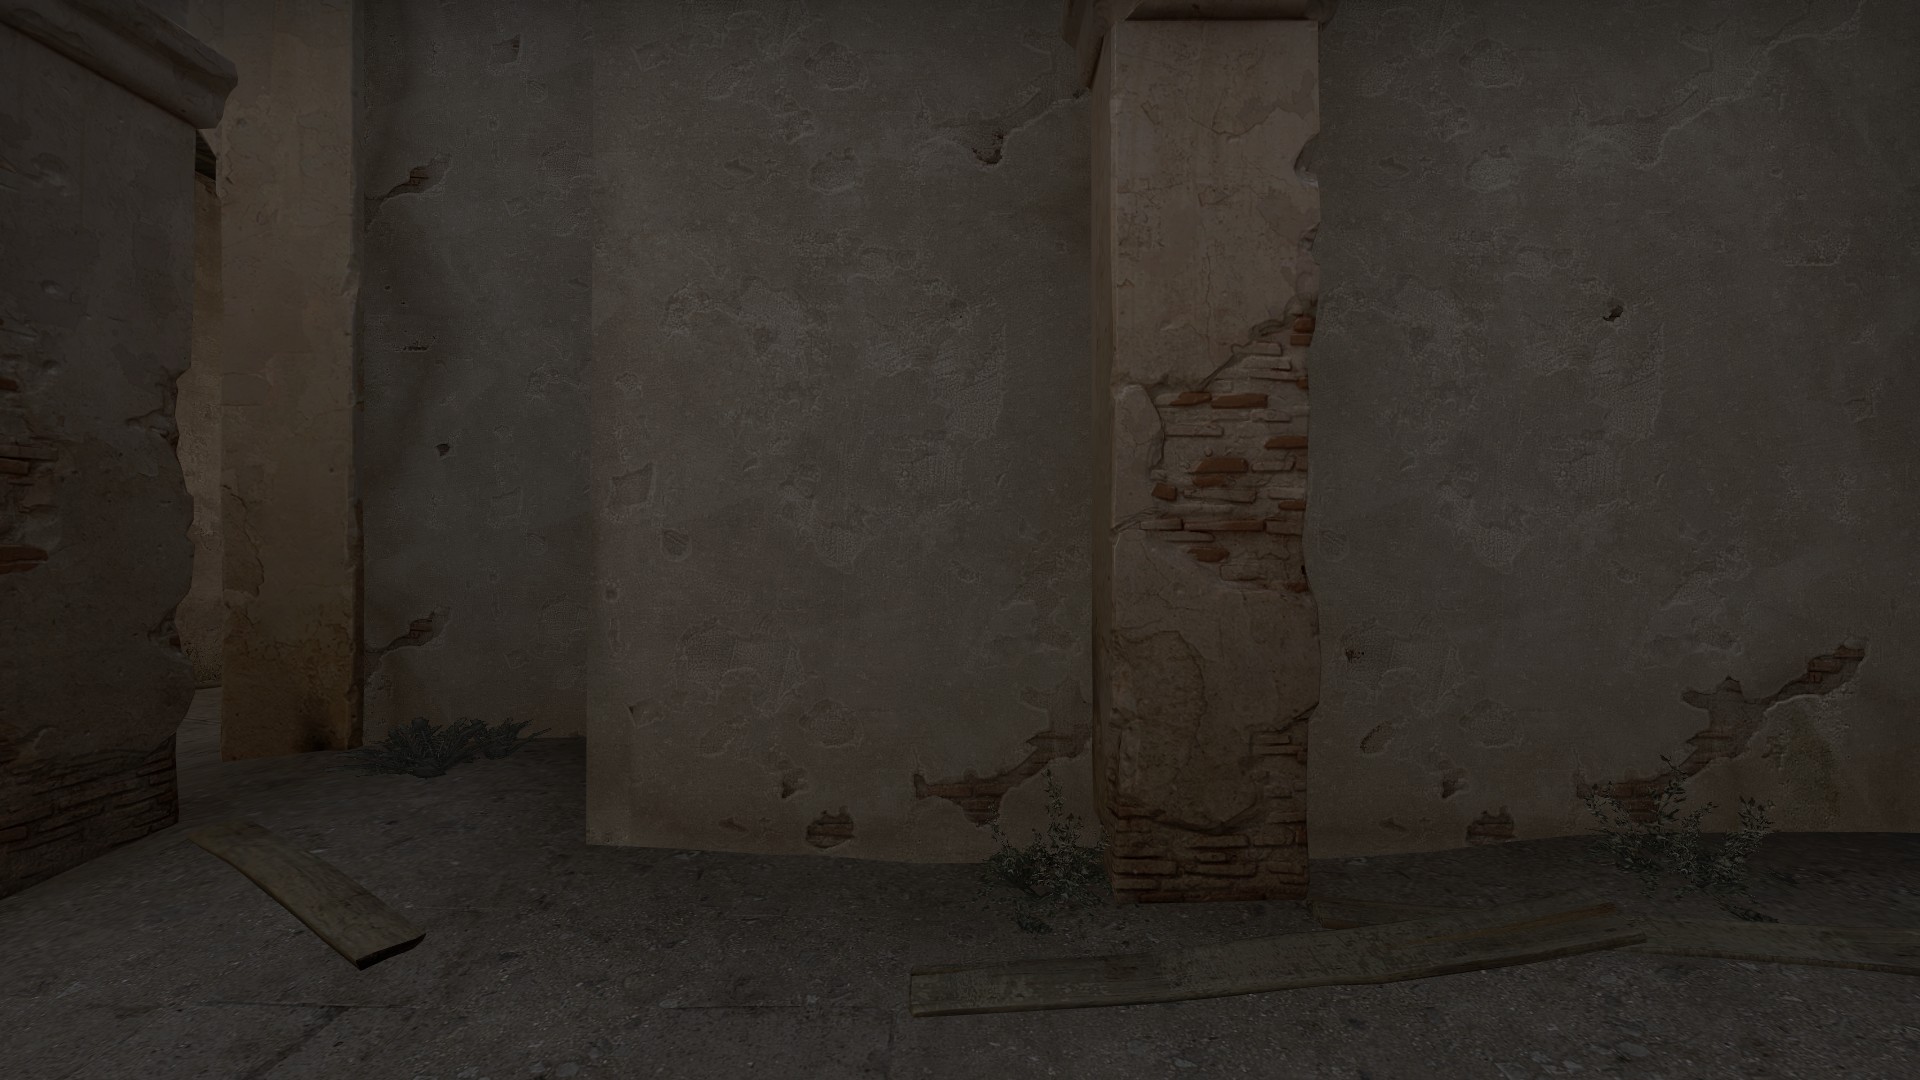
Map: de_dust2